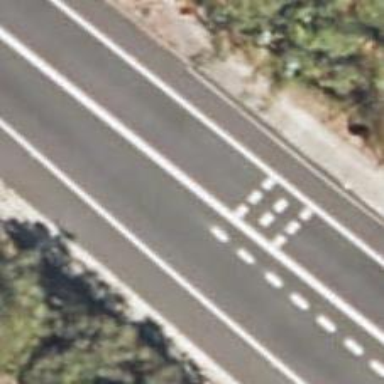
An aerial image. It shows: Asphalt trunk motorway.